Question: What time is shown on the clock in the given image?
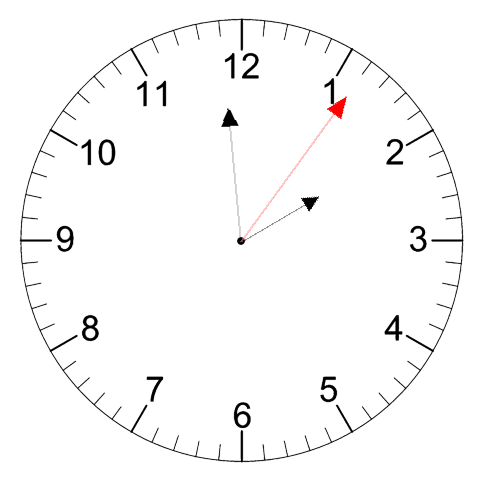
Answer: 01:59:06